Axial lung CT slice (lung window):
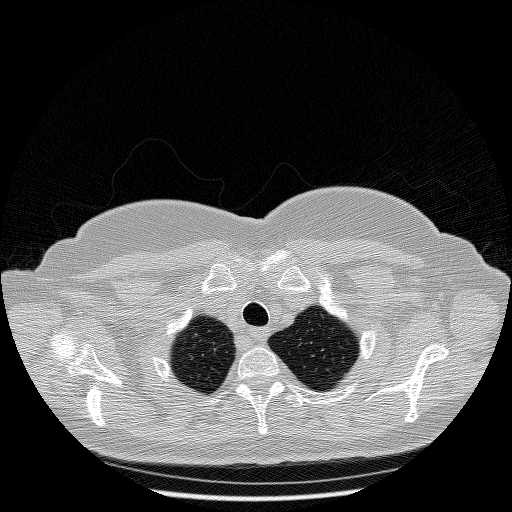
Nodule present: no